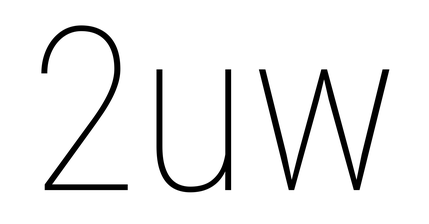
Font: Roboto_Condensed_Thin